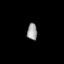
Tissue: prostate
Cell type: T cells
Senescence score: 0.3547
Nuclear area (px): 166
Mean DAPI intensity: 154.922